Question: I have a project that requires the use of a treeview control. The control must have the ability for the text on each node to be formatted so the text can be multi coloured. This is best shown by the treeview used in outlook - see pic )
I historically have a windows forms control that I created to do this, my question is how easy is this to do in WPF without having to use 3rd party controls?

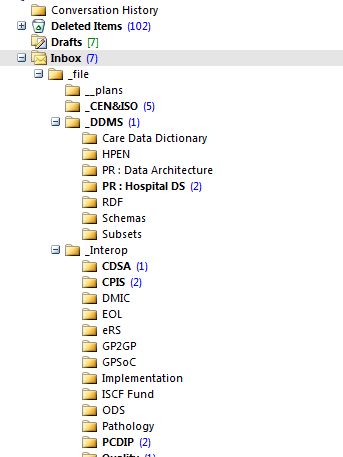
Answer: > I historically have a windows forms control that I created to do this
Forget winforms, it's a dinosaur technology that has not been improved since 2007, it is not intended to create Rich UIs (only poor ones), and that does not support anything and forces you to write too much code and achieve less. It does not support any kind of customization and is slow as hell.
All the horrible hacks required in winforms to do anything (such as "owner draw" and "P/Invoke", whatever that means) are completely irrelevant and unneeded in WPF.
> I dont really want to invest a lot of time moving of winforms to wpf if what I want to do is either not possible or too difficult
People are doing things like <URL> in WPF, which are completely impossible in winforms, so what you're talking about here is really a "piece of cake" for WPF.
First of all, if you're getting into WPF, you must forget the traditional too-much-code-for-anything winforms approach and understand and embrace <URL>.
Here is how you implement that in WPF:
'''
<Window x:Class="WpfApplication1.MainWindow"
xmlns="http://schemas.microsoft.com/winfx/2006/xaml/presentation"
xmlns:x="http://schemas.microsoft.com/winfx/2006/xaml"
Title="MainWindow" Height="350" Width="525">
<TreeView ItemsSource="{Binding}">
<TreeView.ItemTemplate>
<HierarchicalDataTemplate ItemsSource="{Binding Children}">
<DockPanel>
<!-- this Image Control will display the "icon" for each Tree item -->
<Image Width="18" Height="16" Source="{Binding ImageSource}"
DockPanel.Dock="Left" Margin="2"/>
<!-- this TextBlock will show the main "Caption" for each Tree item -->
<TextBlock Text="{Binding DisplayName}" FontWeight="Bold"
VerticalAlignment="Center"
x:Name="DisplayName" Margin="2"/>
<!-- this TextBlock will show the Item count -->
<TextBlock Text="{Binding ItemCount, StringFormat='({0})'}"
VerticalAlignment="Center" Margin="2" x:Name="ItemCount">
<TextBlock.Foreground>
<SolidColorBrush Color="{Binding ItemCountColor}"/>
</TextBlock.Foreground>
</TextBlock>
</DockPanel>
<HierarchicalDataTemplate.Triggers>
<!-- This DataTrigger will hide the ItemCount text
and remove the Bold font weight from the DisplayName text
when ItemCount is zero -->
<DataTrigger Binding="{Binding ItemCount}" Value="0">
<Setter TargetName="ItemCount" Property="Visibility" Value="Collapsed"/>
<Setter TargetName="DisplayName" Property="FontWeight" Value="Normal"/>
</DataTrigger>
</HierarchicalDataTemplate.Triggers>
</HierarchicalDataTemplate>
</TreeView.ItemTemplate>
</TreeView>
</Window>
'''
'''
public partial class MainWindow : Window
{
public MainWindow()
{
InitializeComponent();
DataContext = DataSource.GetFolders();
}
}
'''
'''
public class Folder
{
public Folder(string displayName)
{
ImageSource = DataSource.Folder1;
Children = new List<Folder>();
ItemCountColor = "Blue";
DisplayName = displayName;
}
public Folder(string displayName, int itemCount): this(displayName)
{
ItemCount = itemCount;
}
public string DisplayName { get; set; }
public int ItemCount { get; set; }
public List<Folder> Children { get; set; }
public string ItemCountColor { get; set; }
public string ImageSource { get; set; }
}
'''
'''
public static class DataSource
{
public const string Folder1 = "/folder1.png";
public const string Folder2 = "/folder2.png";
public const string Folder3 = "/folder3.png";
public const string Folder4 = "/folder4.png";
public static List<Folder> GetFolders()
{
return new List<Folder>
{
new Folder("Conversation History"),
new Folder("Deleted Items",102)
{
ImageSource = Folder2,
Children =
{
new Folder("Deleted Items #1"),
}
},
new Folder("Drafts",7)
{
ImageSource = Folder3,
ItemCountColor = "Green",
},
new Folder("Inbox",7)
{
ImageSource = Folder4,
Children =
{
new Folder("_file")
{
Children =
{
new Folder("__plans"),
new Folder("_CEN&ISO", 5),
new Folder("_DDMS", 1)
{
Children =
{
new Folder("Care Data Dictionary"),
new Folder("HPEN"),
new Folder("PR: Data Architecture"),
new Folder("PR: Hospital DS", 2),
new Folder("RDF"),
new Folder("Schemas"),
new Folder("Subsets"),
}
},
new Folder("_Interop")
{
Children =
{
new Folder("CDSA", 1),
new Folder("CPIS", 2),
new Folder("DMIC"),
new Folder("EOL"),
new Folder("... And so on..."),
}
}
}
}
}
}
};
}
}
'''
Result:

- 'string''bool''int''List<T>''DataSource'- - - <URL>- 'File -> New Project -> WPF Application''png''Build Action''Resource'

<URL>